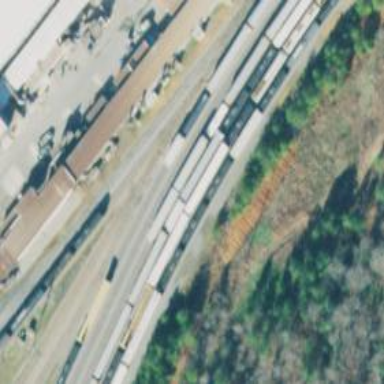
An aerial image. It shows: Rail spur service.